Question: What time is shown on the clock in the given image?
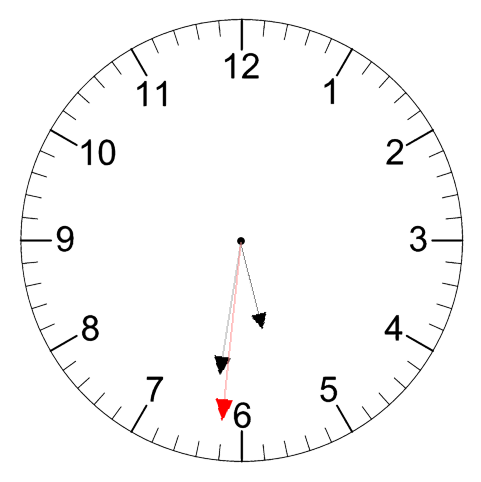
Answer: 05:31:31